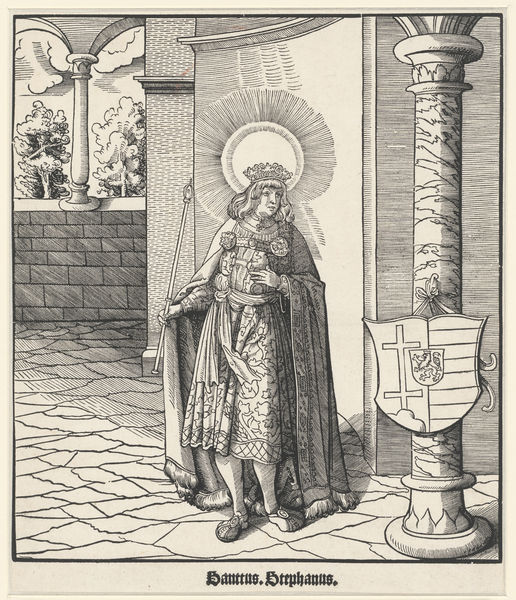
Titel: Sanctus Stephanus
Künstler: Leonhard Beck
Standort: Amsterdam
Institution: Rijksmuseum
Schlagwörter: baum, hand, mann, bäume, marmor, säule, weiss, zeichnung, ausblick, gürtel, haus, muster, architektur, haare, mantel, krone, garten, bogen, mauer, grafik, lanze, schild, kreuz, strahlen, druck, bleistift, wappen, heiligenschein, heiliger, löwe, zepter, stephanus, ausbliock